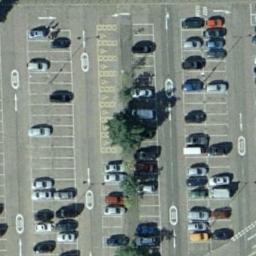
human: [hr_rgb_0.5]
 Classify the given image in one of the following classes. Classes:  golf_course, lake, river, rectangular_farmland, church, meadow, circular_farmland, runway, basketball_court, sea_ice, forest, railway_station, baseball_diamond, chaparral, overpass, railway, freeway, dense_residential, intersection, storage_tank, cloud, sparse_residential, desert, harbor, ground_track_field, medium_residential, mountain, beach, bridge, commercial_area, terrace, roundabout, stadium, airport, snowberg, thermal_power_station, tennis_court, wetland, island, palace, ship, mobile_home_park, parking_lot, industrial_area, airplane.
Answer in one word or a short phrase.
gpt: parking_lot